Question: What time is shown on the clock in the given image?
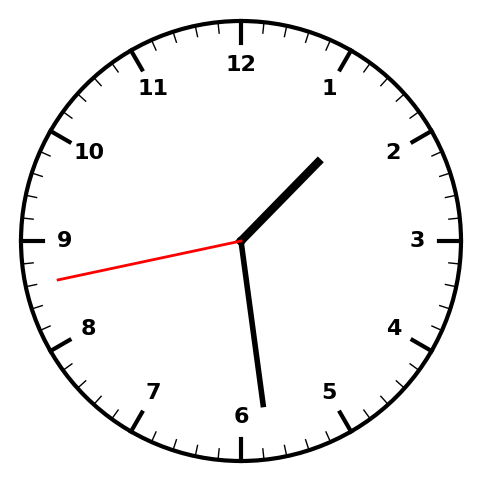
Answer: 01:28:43